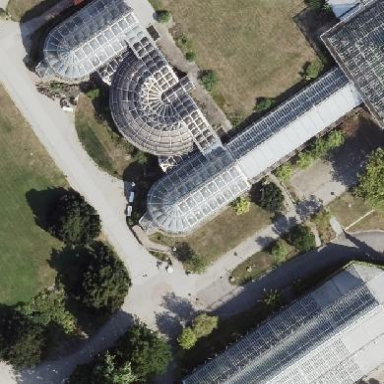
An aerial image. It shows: Greenhouse.